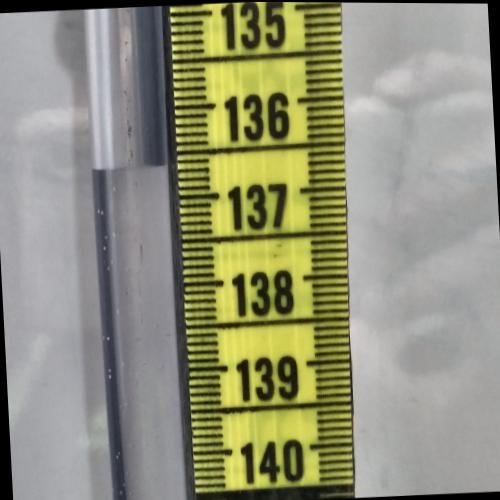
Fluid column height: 136.6 cm